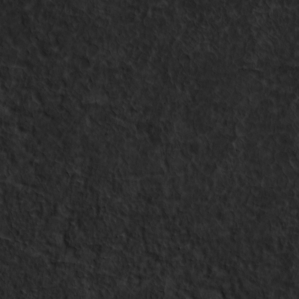
Label: non_frost